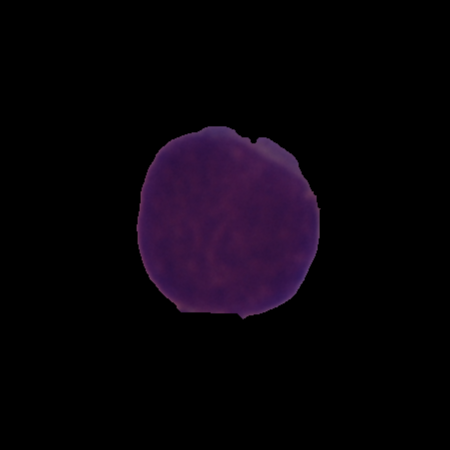
Label: cancer